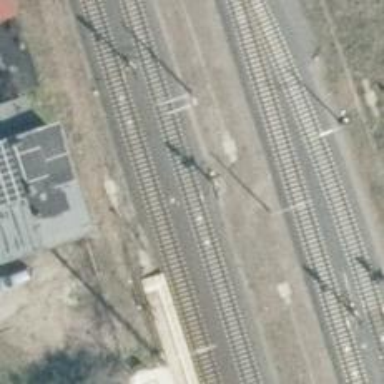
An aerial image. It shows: Railway signal.